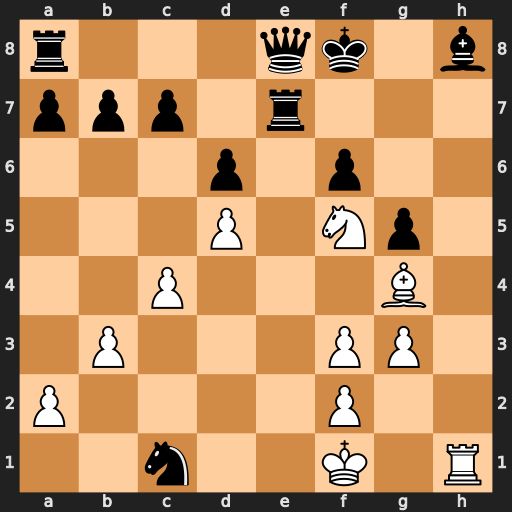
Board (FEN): r3qk1b/ppp1r3/3p1p2/3P1Np1/2P3B1/1P3PP1/P4P2/2n2K1R
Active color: w
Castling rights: -
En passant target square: -
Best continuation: Rxh8+ Kf7 Bh5#